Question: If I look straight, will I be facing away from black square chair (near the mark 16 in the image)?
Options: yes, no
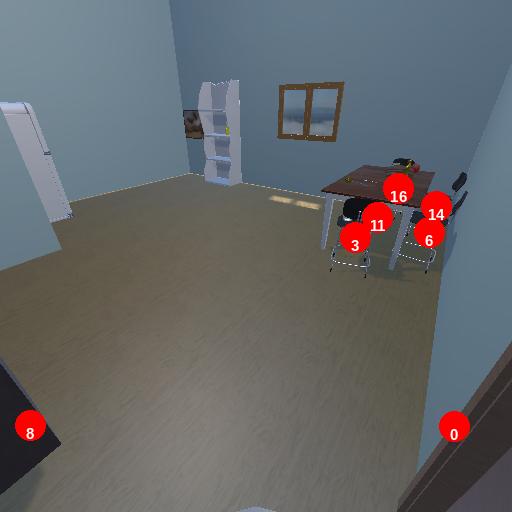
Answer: yes